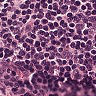
Metastatic tissue present: no